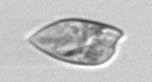
Label: Prorocentrum_dentatum